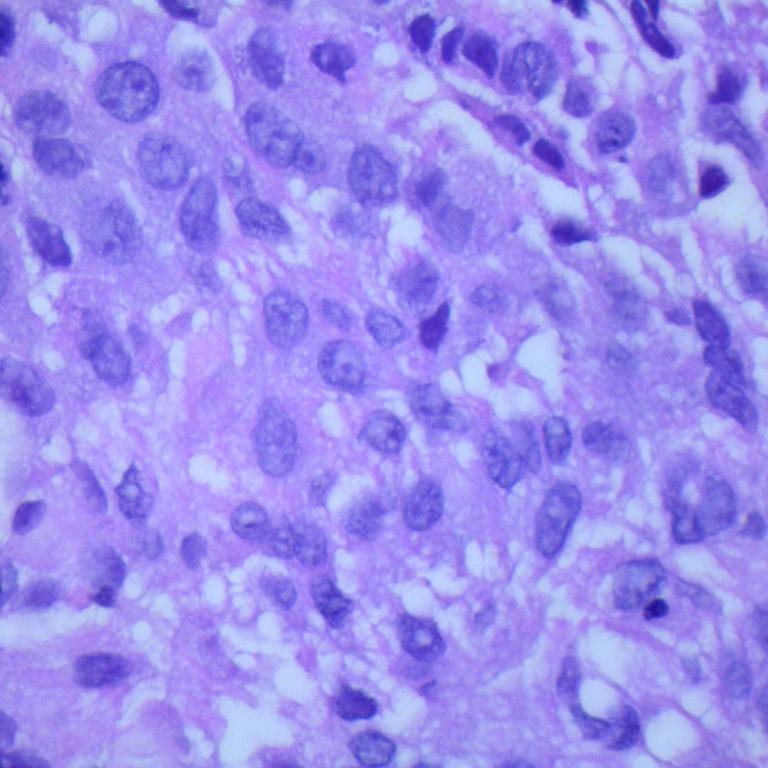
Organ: lung
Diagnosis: squamous carcinomas